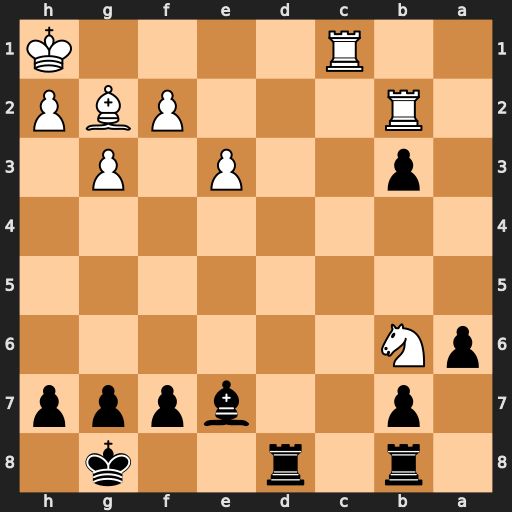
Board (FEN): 1r1r2k1/1p2bppp/pN6/8/8/1p2P1P1/1R3PBP/2R4K
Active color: b
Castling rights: -
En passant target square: -
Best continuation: Ba3 Rbb1 Bxc1